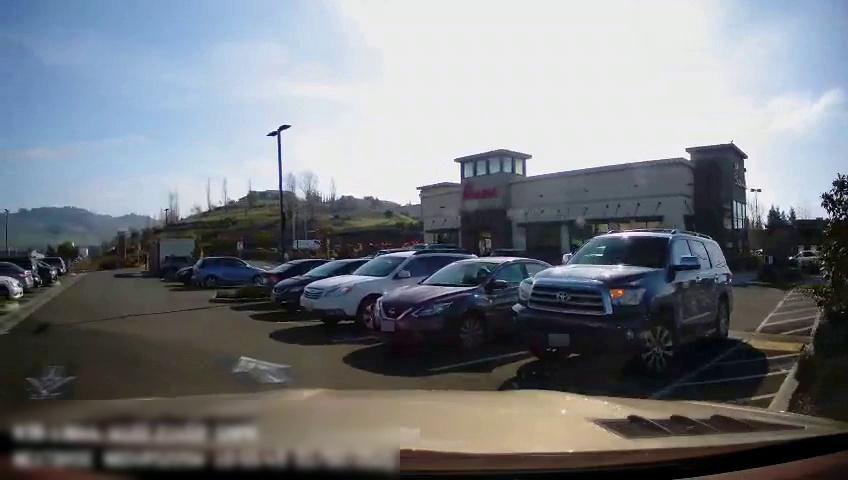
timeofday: Day
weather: Sunny
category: Drivable Space
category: Vehicles | Car
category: Vehicles | SUV
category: Vehicles | Car
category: Vehicles | SUV
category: Vehicles | Car
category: Vehicles | Car
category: Vehicles | SUV
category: Vehicles | Car
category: Vehicles | SUV
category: Vehicles | SUV
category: Vehicles | Car
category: Vehicles | Car
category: Vehicles | SUV
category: Vehicles | SUV
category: Vehicles | Van